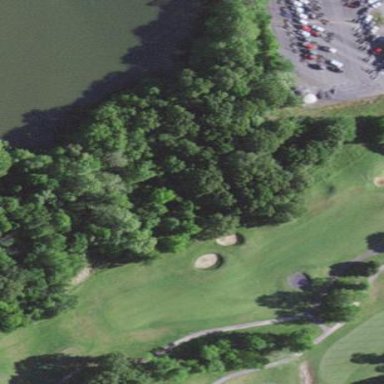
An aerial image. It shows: Area with grass used as rough in golf course.